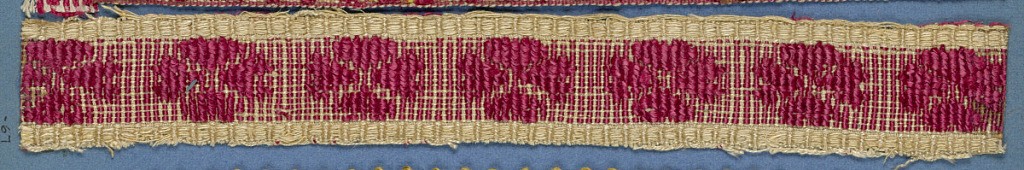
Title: Trimming
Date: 19th century
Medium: silk Technique: woven
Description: Trimming fragment in a design of four-petal flowers in red between cream-colored borders.